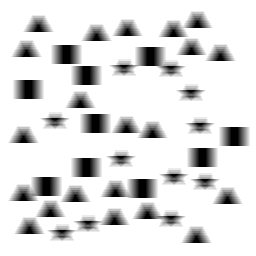
Squares: 10
Triangles: 21
Stars: 11
Total shapes: 42